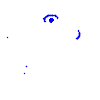
Particle: pion